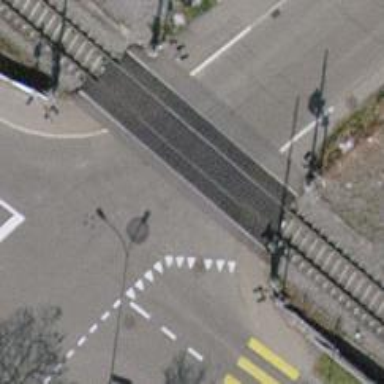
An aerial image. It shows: Level crossing with double half barrier.